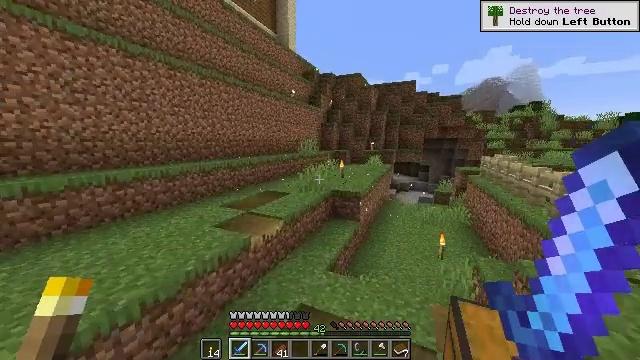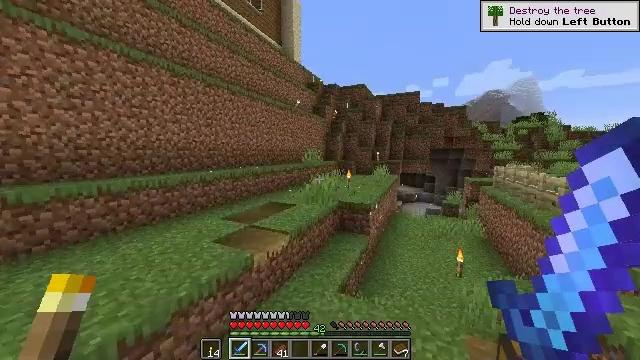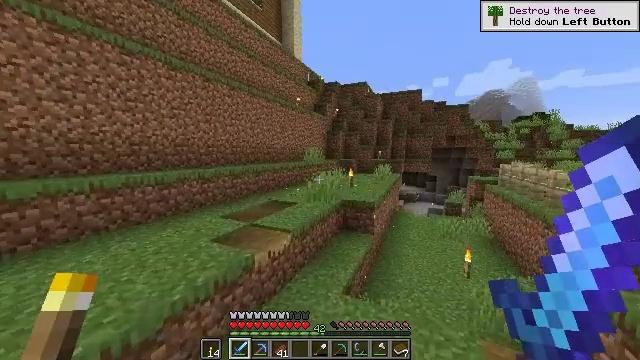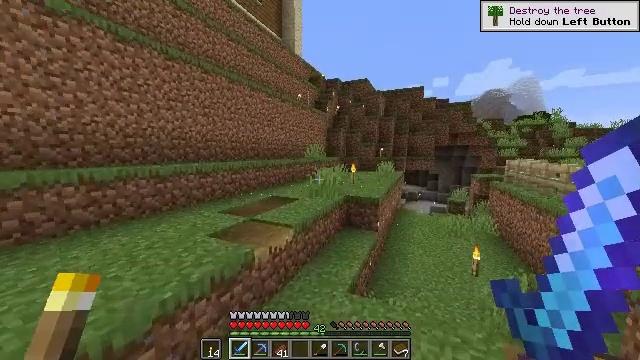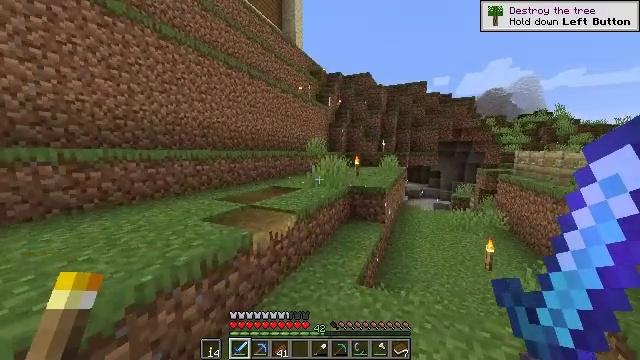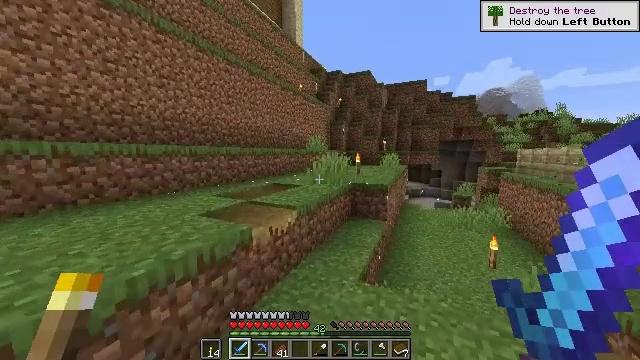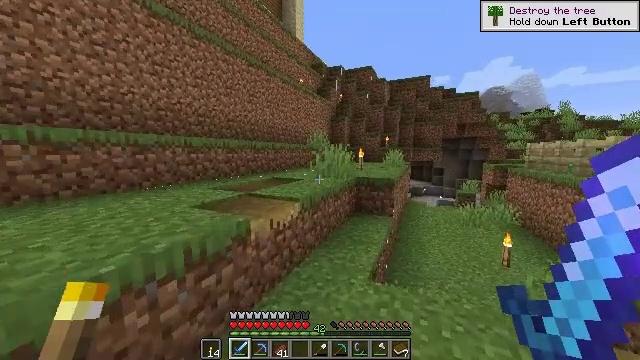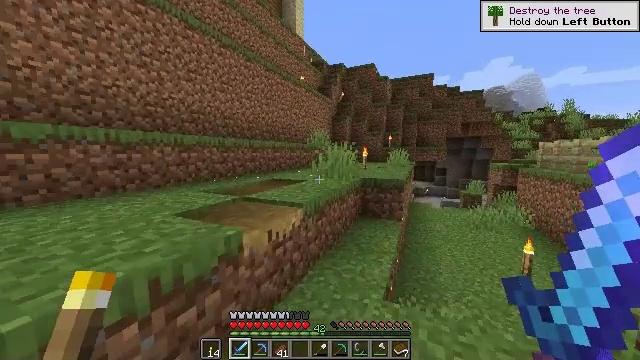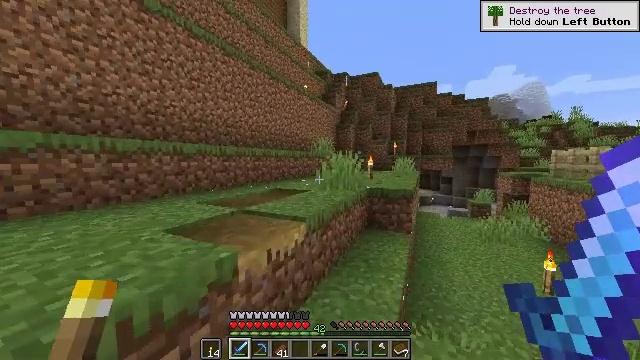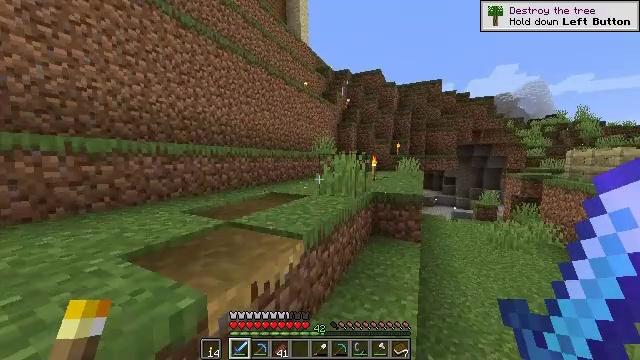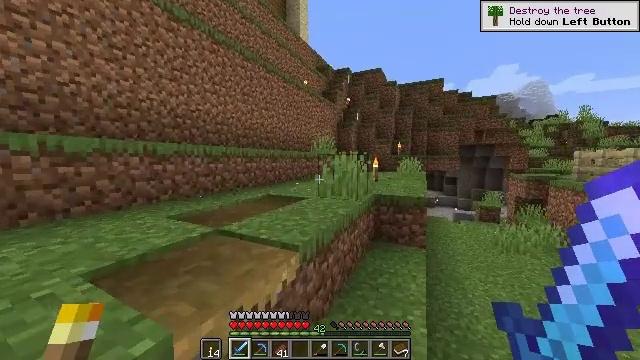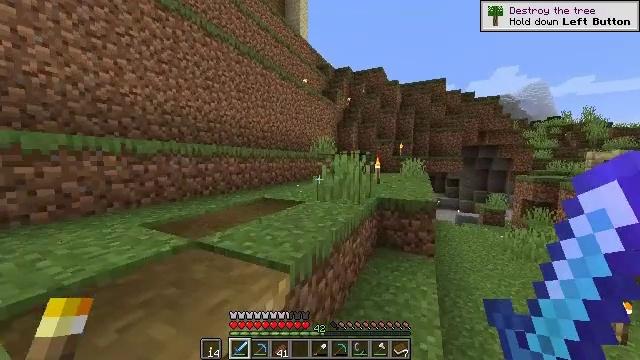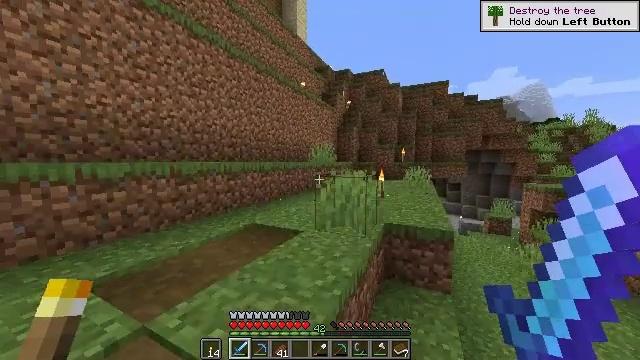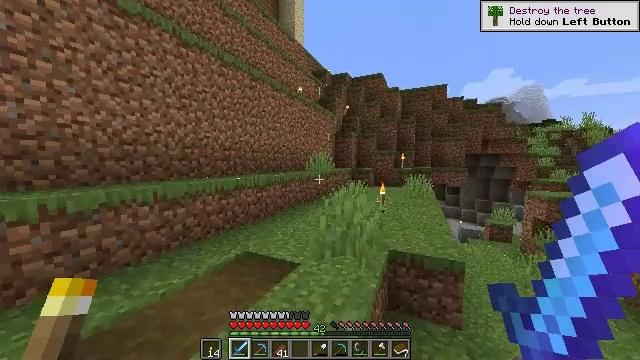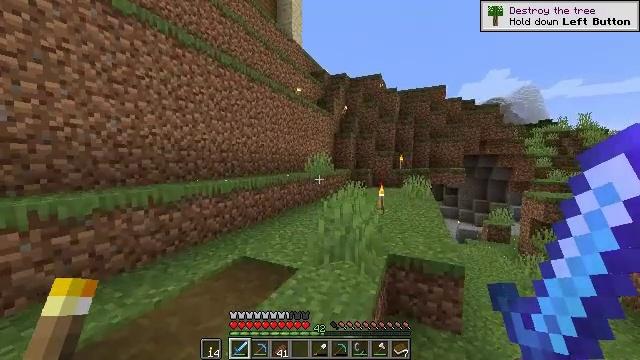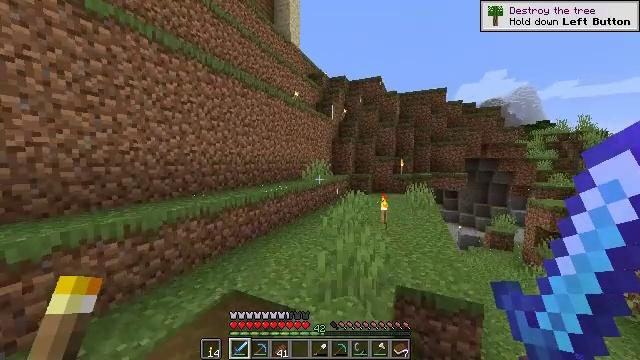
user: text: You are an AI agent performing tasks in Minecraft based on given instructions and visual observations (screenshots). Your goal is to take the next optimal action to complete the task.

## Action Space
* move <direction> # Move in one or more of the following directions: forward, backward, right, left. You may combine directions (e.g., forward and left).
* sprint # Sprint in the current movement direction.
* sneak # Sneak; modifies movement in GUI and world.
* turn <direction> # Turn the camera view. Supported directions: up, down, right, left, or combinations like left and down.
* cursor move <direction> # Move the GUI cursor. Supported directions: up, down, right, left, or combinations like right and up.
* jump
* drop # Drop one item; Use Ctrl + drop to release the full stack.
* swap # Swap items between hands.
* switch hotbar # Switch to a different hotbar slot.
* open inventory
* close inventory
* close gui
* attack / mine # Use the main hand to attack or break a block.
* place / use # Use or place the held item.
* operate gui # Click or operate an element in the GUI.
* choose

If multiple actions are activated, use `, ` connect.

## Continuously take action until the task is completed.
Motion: motion action
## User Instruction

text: Destroy the enchanting table to collect it.
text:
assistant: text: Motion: move forward, sprint, turn up
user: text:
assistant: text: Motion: move forward, sprint
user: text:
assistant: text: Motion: move forward, sprint
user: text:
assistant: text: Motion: move forward, sprint
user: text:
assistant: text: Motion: move forward, sprint
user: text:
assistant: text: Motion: move forward, sprint
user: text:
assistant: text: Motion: move forward, sprint
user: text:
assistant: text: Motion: move forward, sprint, turn up
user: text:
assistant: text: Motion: move forward, sprint
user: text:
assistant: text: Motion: move forward, sprint
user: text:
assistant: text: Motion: move forward, sprint
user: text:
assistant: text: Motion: move forward, sprint, jump
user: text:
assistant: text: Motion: move forward, sprint, jump
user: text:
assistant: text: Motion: move forward, sprint, jump
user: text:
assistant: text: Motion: move forward, sprint, jump
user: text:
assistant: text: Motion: move forward, sprint, jump
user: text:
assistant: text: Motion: move forward, sprint, jump
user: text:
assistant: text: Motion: move forward, sprint, jump
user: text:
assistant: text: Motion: move forward, sprint, turn right, jump
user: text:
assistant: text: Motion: move forward, sprint, turn right, jump
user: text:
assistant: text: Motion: move forward, sprint, turn right, jump
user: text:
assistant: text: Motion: move forward, sprint, turn right, jump
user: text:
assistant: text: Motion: move forward, sprint, jump
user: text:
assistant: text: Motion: move forward, sprint, jump
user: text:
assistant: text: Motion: move forward, sprint, jump
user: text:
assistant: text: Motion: move forward, sprint, jump
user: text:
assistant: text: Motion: move forward, sprint, jump
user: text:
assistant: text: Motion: move forward, sprint, turn right, jump
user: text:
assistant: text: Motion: move forward, sprint, jump
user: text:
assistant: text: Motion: move forward, sprint, jump